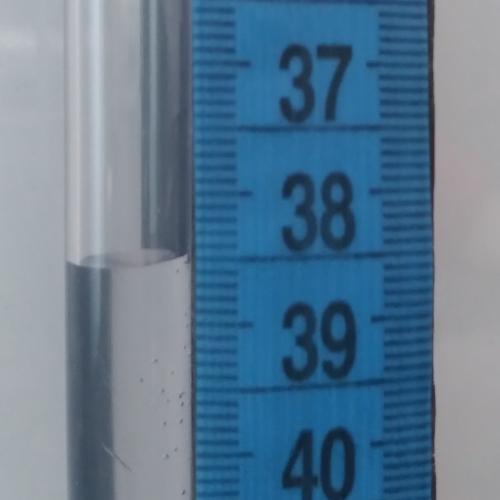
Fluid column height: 38.5 cm